Question:
I'm trying to create a cycling sliding animation for set of elements, i have two arrays:
'''
var elms = [elm1, elm2, elm3];
var props = [{x,y,width,height,z-index,opacite,....}, {....}, {....}];
'''
on initializing, 'elms' will be positioned in the same order as 'props': '->'
'''
elms[0] -> props[0];
emls[1] -> props[1];
elms[2] -> props[2];
'''
but then i want to cycle them like:
'''
elms[0] -> props[2]
elms[1] -> props[0]
elms[2] -> props[1]
'''
and then:
'''
elms[0] -> props[1]
elms[1] -> props[2]
elms[2] -> props[0]
'''
and so forth...
i tried this:
'''
function index(n, array){
var m = n;
if(n > array.length){
m = n - array.lenth;
}else if(n < 0){
m = array.length + n;
}
return m;
}
var active = 0; //the front element
function slide(direction){
for (i=0; i< elms.length; i++)
{
elms[i] -> props[index(i - active, props)]
}
if(direction == 'fw'){
if(active++ => elms.length){
active = 0;
}else{
active++;
}
}else if(direction == 'bw'){
if(active-- < 0){
active += elms.length;
}else{
active--;
}
}
}
setInterval(function(){slide('fw')}, 3000);
'''
now the above code works fine, but i'm sure this has been done many times before and i'm wondering does anyone know if there is a better less complicated way to do this which allows to loop forward and backward?
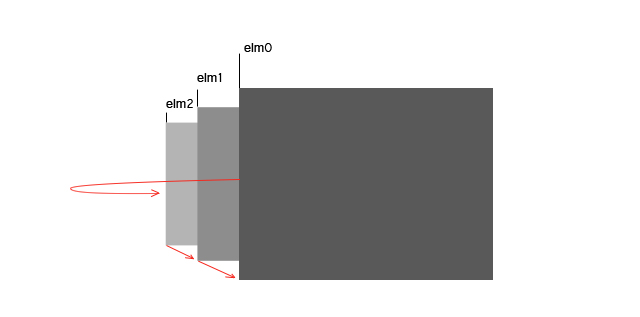
Answer: How about using module? Have a global var that you increment each time you shift, then module that with the length of the arrays. You could access the arrays like: 'props[shift%len]'
If len is 3 (as above), you could get these results if you are accessing the props in relation to the first elmsIdx (0):
POC: jsfiddle.net/Q8dBb, also this would work without modifying your arrays so I believe it would be faster
shift = 0; // (shift+elmsIdx)%len == 0;
shift = 1; // (shift+elmsIdx)%len == 1;
shift = 2; // (shift+elmsIdx)%len == 2;
shift = 3; // (shift+elmsIdx)%len == 0;
shift = 4; // (shift+elmsIdx)%len == 1;
etc
, using an object could make it more flexible (shifting multiple ways, resetting, whatever you want to add). Here is an example for that:
'''
function Shift(len) {
var _len = len;
var _s = 0;
this.left = function() {
_s = (_s + 1)% _len;
}
this.right = function() {
_s = (_s - 1);
if (_s < 0) {
_s = _s + _len;
}
}
this.get = function(idx) {
return (_s + idx)% _len;
}
this.reset = function() {
_s = 0;
}
}
'''
in use: <URL>